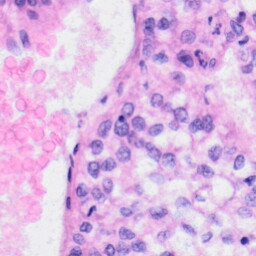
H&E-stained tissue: Liver